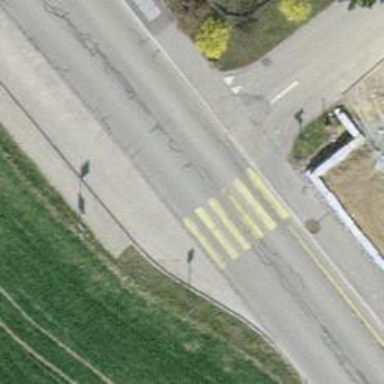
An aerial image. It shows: Uncontrolled zebra crossing.